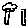
Label: tree